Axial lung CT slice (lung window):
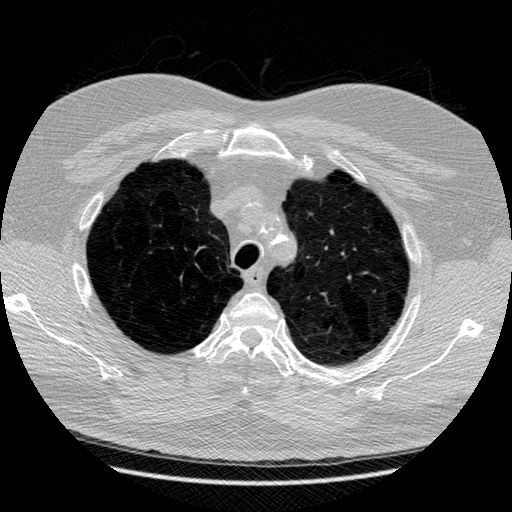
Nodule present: no